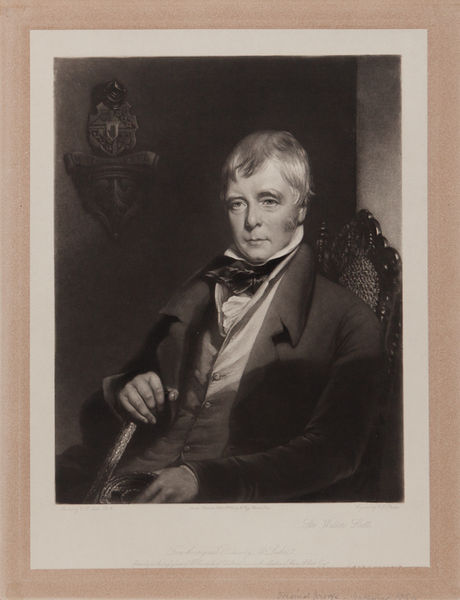
Titel: Sir Walter Scott
Künstler: George Henry Phillips
Standort: Amherst (Massachusetts, USA)
Institution: Mead Art Museum, Amherst College
Schlagwörter: mann, schatten, sitzen, frisur, grau, schwarz, stuhl, weiss, zeichnung, blick, schleife, bart, jacke, wand, halten, ärmel, hände, porträt, lehne, stab, chair, hands, white, black, collar, face, formal, gray, grey, hair, interior, nose, old, painting, portrait, seat, sit, sitting, wall, print, graun, knöpfe, foto, druck, schwarzweiss, stich, backenbart, wappen, hand, halbprofil, man, eyes, noble, suit, light, drawing, black and white, shadow, coat, mouth, scarf, buttons, jacket, shelf, tie, clock, pose, historical, walls, engraving, coat of arms, crest, american, fingers, shield, cane, lips, stick, shirt, short, sign, emblem, torso, lapels, short hair, jaw, badge, suite, medaillon, console, forma, morning dress, crutch, medailon